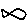
Label: fish